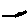
Label: car